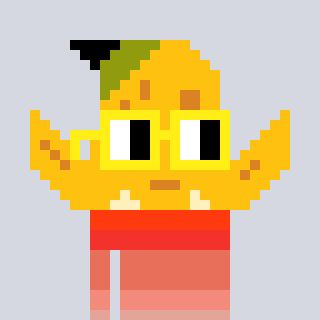
a pixel art character with square yellow glasses, a banana-shaped head and a gold-colored body on a cool background